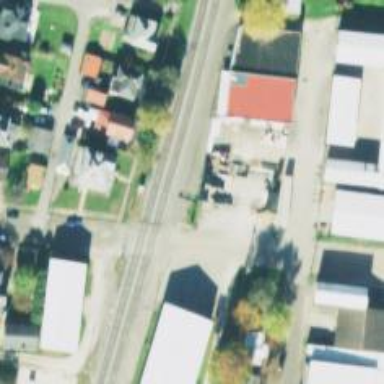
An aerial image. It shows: Railway siding for service.